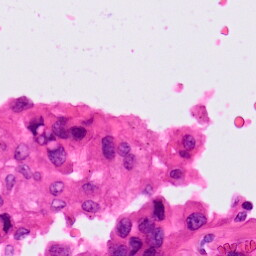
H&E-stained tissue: Lung